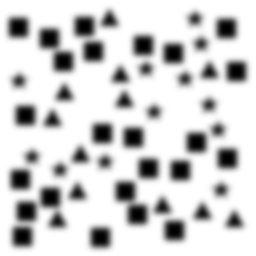
Squares: 24
Triangles: 12
Stars: 12
Total shapes: 48